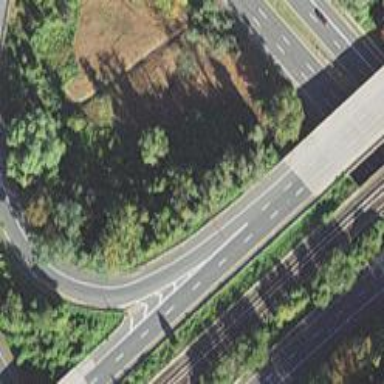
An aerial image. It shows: Motorway junction.